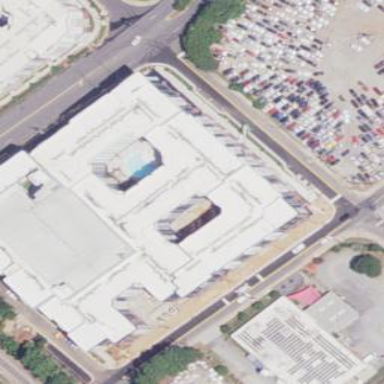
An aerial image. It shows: Multi-storey parking building.